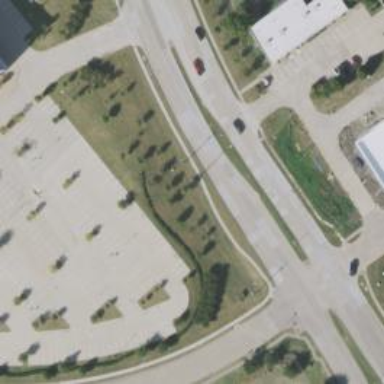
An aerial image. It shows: Secondary road.